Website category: book
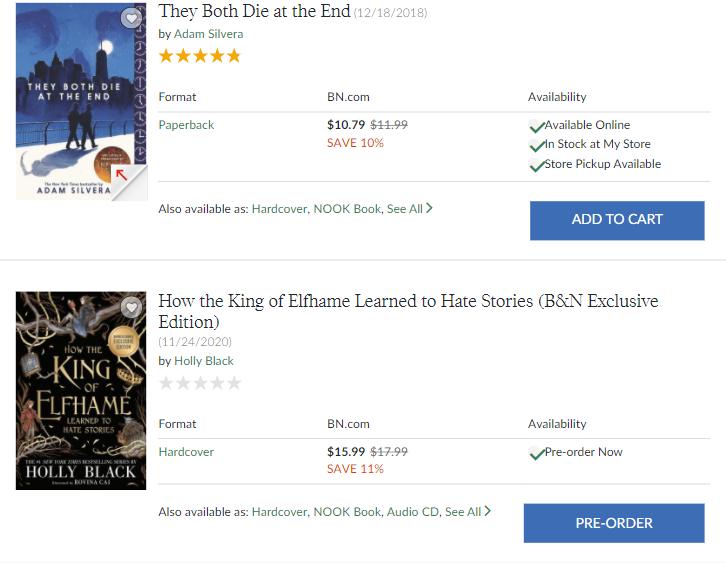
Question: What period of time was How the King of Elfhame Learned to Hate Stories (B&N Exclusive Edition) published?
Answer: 11/24/2020

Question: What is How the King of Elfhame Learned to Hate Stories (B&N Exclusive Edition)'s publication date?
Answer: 11/24/2020

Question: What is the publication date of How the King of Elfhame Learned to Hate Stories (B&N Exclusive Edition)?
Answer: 11/24/2020

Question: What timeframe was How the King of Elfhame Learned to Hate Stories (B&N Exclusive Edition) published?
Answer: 11/24/2020

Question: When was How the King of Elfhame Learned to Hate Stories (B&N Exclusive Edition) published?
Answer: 11/24/2020

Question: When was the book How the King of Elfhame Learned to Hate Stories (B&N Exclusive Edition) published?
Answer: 11/24/2020

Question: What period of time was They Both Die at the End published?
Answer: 12/18/2018

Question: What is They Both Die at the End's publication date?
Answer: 12/18/2018

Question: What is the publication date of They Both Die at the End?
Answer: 12/18/2018

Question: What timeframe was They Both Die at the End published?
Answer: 12/18/2018

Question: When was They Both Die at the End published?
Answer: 12/18/2018

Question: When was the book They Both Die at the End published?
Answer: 12/18/2018

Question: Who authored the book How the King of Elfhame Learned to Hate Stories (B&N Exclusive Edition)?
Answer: Holly Black

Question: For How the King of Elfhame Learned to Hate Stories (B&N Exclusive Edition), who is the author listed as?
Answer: Holly Black

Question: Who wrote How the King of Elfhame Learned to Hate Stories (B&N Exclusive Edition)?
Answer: Holly Black

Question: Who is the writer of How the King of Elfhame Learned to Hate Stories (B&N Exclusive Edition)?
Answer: Holly Black

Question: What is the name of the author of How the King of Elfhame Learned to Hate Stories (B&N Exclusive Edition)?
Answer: Holly Black

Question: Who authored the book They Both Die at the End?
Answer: Adam Silvera

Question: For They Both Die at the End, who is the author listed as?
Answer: Adam Silvera

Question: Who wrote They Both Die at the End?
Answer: Adam Silvera

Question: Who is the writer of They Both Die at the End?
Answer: Adam Silvera

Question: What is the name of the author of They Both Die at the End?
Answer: Adam Silvera

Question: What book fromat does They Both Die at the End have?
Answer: Paperback

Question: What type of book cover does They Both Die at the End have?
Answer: Paperback

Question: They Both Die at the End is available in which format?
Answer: Paperback

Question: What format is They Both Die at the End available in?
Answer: Paperback

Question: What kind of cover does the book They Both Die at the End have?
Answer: Paperback

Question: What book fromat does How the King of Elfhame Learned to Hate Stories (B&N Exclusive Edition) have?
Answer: Hardcover

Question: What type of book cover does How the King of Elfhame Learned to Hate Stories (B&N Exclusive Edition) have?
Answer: Hardcover

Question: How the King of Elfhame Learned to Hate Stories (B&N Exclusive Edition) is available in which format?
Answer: Hardcover

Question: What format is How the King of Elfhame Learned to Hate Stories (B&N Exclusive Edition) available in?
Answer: Hardcover

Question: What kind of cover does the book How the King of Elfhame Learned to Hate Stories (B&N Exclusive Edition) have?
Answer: Hardcover

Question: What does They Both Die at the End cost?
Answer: $10.79

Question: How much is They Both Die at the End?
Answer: $10.79

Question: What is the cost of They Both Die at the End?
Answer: $10.79

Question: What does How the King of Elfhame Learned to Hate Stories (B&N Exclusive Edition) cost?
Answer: $15.99

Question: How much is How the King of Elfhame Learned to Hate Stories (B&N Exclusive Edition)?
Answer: $15.99

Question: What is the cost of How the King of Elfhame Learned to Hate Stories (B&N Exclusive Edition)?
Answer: $15.99

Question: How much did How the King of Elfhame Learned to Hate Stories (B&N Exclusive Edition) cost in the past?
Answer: $17.99

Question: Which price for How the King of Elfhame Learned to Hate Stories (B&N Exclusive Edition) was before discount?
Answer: $17.99

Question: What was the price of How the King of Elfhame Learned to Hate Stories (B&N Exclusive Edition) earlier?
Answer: $17.99

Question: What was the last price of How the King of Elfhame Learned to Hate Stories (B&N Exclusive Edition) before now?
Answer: $17.99

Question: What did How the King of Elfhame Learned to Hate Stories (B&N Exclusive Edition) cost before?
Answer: $17.99

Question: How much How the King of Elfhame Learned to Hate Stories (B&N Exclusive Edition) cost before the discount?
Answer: $17.99

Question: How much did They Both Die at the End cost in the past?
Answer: $11.99

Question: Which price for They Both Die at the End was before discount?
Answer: $11.99

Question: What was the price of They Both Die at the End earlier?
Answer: $11.99

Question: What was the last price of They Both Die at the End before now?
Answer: $11.99

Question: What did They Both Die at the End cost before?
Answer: $11.99

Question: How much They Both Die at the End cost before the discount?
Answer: $11.99

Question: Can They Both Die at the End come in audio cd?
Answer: no

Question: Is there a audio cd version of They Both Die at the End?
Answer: no

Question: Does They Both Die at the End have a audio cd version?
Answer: no

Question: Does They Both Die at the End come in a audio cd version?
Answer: no

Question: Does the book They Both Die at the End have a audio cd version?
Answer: no

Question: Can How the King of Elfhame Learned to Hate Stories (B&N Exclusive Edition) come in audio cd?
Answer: yes

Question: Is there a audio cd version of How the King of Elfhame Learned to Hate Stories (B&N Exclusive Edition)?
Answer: yes

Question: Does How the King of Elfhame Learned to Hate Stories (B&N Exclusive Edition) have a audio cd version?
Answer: yes

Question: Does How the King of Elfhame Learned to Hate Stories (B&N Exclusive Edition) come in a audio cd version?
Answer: yes

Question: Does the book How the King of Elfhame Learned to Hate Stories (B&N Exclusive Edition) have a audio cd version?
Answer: yes

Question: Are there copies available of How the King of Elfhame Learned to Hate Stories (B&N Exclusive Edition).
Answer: no

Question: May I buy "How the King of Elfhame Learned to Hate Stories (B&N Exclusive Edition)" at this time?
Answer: no

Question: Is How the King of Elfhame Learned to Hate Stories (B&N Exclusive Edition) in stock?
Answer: no

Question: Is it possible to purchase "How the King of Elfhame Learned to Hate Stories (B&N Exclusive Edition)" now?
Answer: no